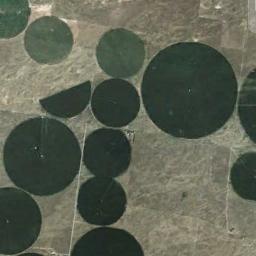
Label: circular_farmland